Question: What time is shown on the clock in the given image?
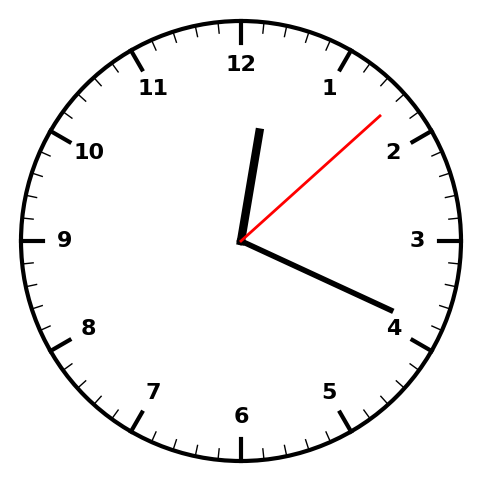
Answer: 12:19:08